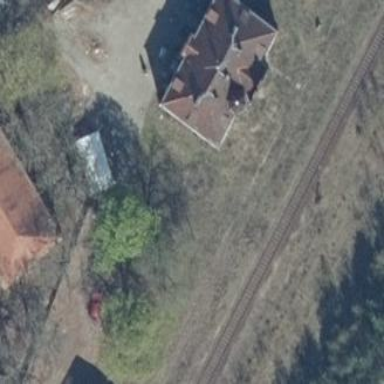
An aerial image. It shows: Historical railway station building.